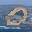
Label: 0